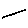
Label: line